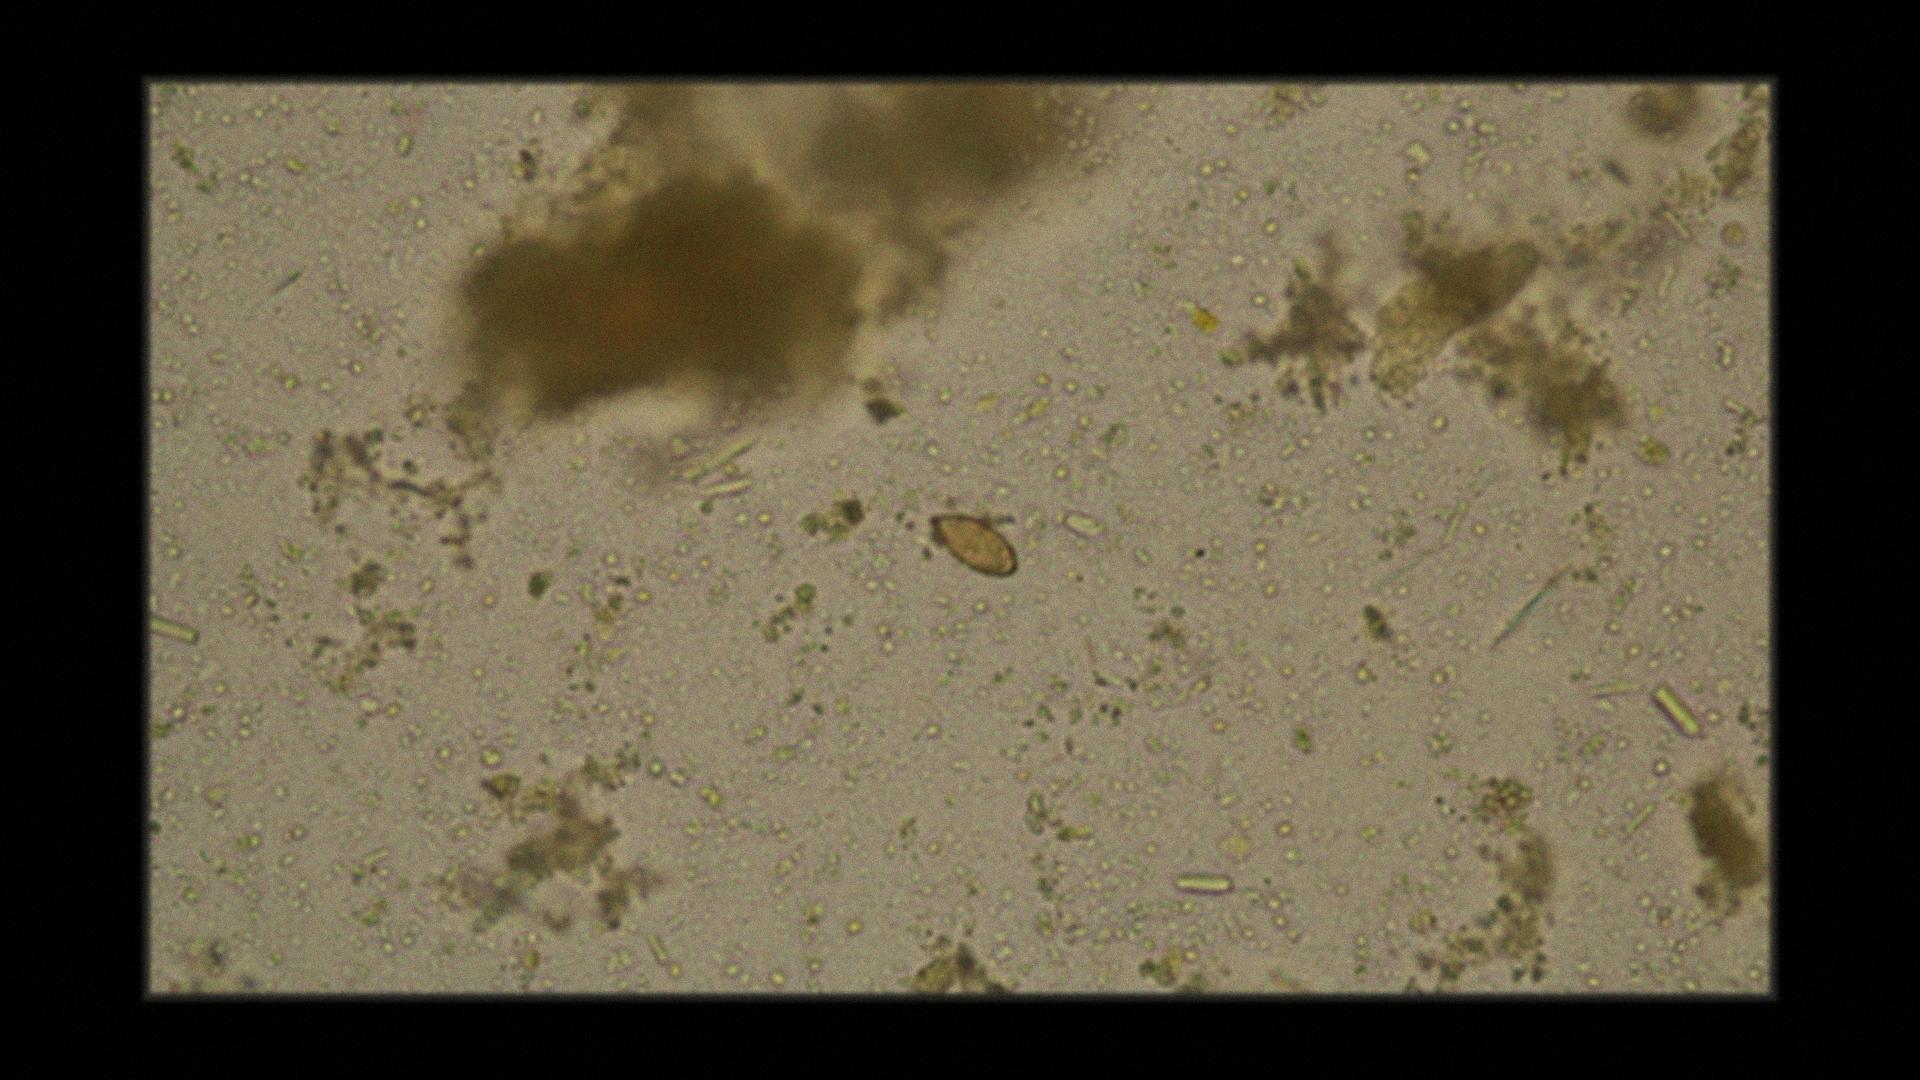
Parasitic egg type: Opisthorchis viverrine